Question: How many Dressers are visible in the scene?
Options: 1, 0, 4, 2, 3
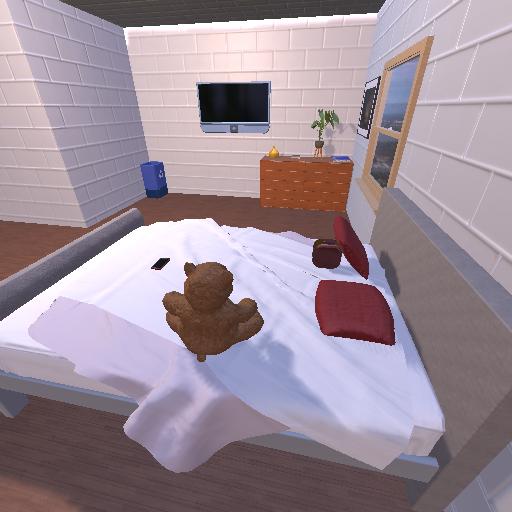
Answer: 1